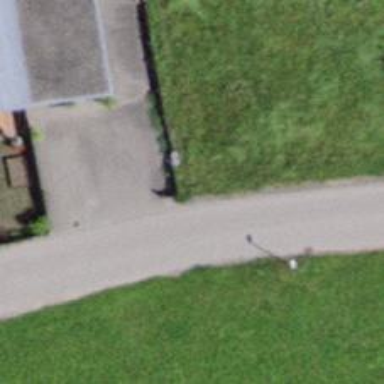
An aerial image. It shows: Driveway.